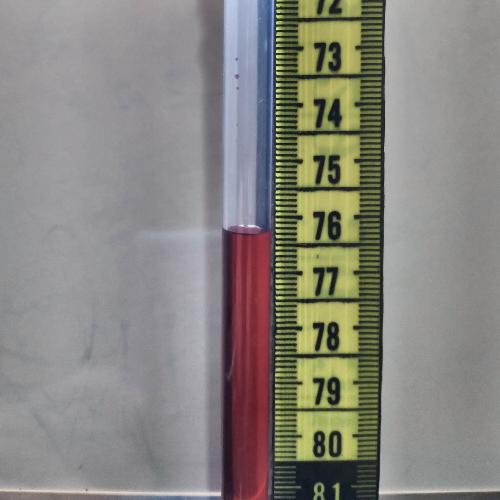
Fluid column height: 76.3 cm